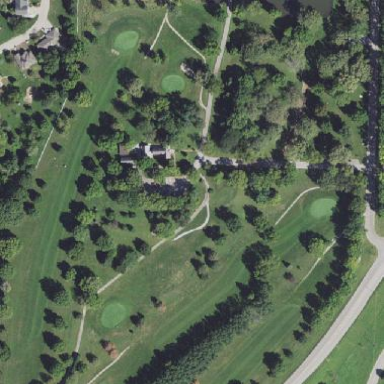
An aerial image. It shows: Golf course.